В последние годы фотонные технологии играют всё большую роль в схемотехнике. Они позволяют достичь больших скоростей и качества передачи и обработки информации. Основным устройством для передачи света является волновод — система из сердцевины, по которой перемещается волна, и оболочки, сдерживающей выход света наружу с помощью эффекта полного внутреннего отражения. К сожалению, при переходе на субдифракционные масштабы возникает новая проблема — в волноводах, размер которых мал по сравнению с длиной волны, излучение становится очень сложно удержать внутри, что приводит к большим потерям мощности и возможному переходу волн между соседними волноводами. В качестве одного из решений такой проблемы предлагается использовать так называемые анизотропные волноводы, которые состоят из полностью прозрачных диэлектрических материалов, в которых наблюдается анизотропия, т.е. связь полей $\vec D$ и $\vec E$ в них записывается в виде:\[D_x=\varepsilon_{x}E_x+\varepsilon_{xy}E_y+\varepsilon_{zx}E_z\\D_y=\varepsilon_{xy}E_x+\varepsilon_{y}E_y+\varepsilon_{yz}E_z\\D_z=\varepsilon_{zx}E_x+\varepsilon_{yz}E_y+\varepsilon_{z}E_z\]  где $\varepsilon_{x}$, $\varepsilon_{y}$, $\varepsilon_{z}$, $\varepsilon_{yz}$, $\varepsilon_{zx}$ и $\varepsilon_{xy}$ — некоторые величины. Как вы увидите далее, иногда это действительно позволяет заметно улучшить характеристики волноводов. Анизотропные волноводы предлагается изготавливать по следующей технологии. Сердцевина волновода делается из изотропного материала, в этой задаче это кремний $\rm Si$ (его показатель преломления $n_\mathrm{Si}=3.47$, поэтому $\varepsilon=n_\mathrm{Si}^2=12.04$). Для изготовления оболочки анизотропных волноводов предлагается использовать слоистую наноструктуру, показанную на рисунке 1. Оболочка состоит из последовательности чередующихся тонких наноплёнок из двух разных материалов, в этой задаче это германий $\rm Ge$ и диоксид кремния $\rm SiO_2$ (их показатели преломления $n_\mathrm{Ge}=4.3$ и $n_\mathrm{SiO_2}=1.5$ соответственно). Теоретически можно показать, что такая среда обладает анизотропными свойствами. Слоистая структура характеризуется объёмной долей $\rho$ материала с большей диэлектрической проницаемостью, т.е. германия. В системе координат, введённой на рисунке 2, величины $\varepsilon_{yz}$, $\varepsilon_{zx}$ и $\varepsilon_{xy}$ равны нулю, а \[\begin{cases}\varepsilon_x=\left(\frac{\rho}{ \varepsilon_1}+\frac{1-\rho}{\varepsilon_2}\right)^{-1}\\\varepsilon_z=\varepsilon_1\rho+\varepsilon_2(1-\rho)\end{cases}\]В данном случае $\varepsilon_1=n_\mathrm{Ge}^2=18.49$ и $\varepsilon_2=n_\mathrm{SiO_2}^2=2.25$.  В задаче будем рассматривать волны, распространяющиеся по волноводу вдоль оси $z$ и имеющие только одну отличную от нуля компоненту магнитного поля — $H_y$. Длина волны в вакууме $\lambda_0$ считается фиксированной на протяжении всей задачи, а ширина волновода обозначается как $2a\lambda_0$. Несложно показать, что пространственная амплитуда магнитного поля в такой волне должна иметь вид:\[H_y=\left\{\begin{array}{ll}A\cos\left(kx\right)e^{i\beta z},&|x| < a\lambda_0\\Be^{-k_xx}e^{i\beta z},&|x|\geq a\lambda_0\end{array}\right.\]где $A$ и $B$ — постоянные, определяемые из граничных условий, $k$ и $\beta$ — $x$- и $z$-компоненты волнового вектора в сердцевине волновода, а $k_x$ — мнимая часть $x$-компоненты волнового вектора в оболочке. Для простоты дальнейшей работы введём следующие безразмерные величины: $v\equiv ak\lambda_0$, $w\equiv ak_x\lambda_0$ и $\tilde x\equiv\frac{x}{a\lambda_0}$. Тогда выражение для магнитного поля запишется в виде:\[H_y=\left\{\begin{array}{ll}A\cos\left(v\tilde x\right)e^{i\beta z},&|\tilde x| < 1\\Be^{-w\tilde x}e^{i\beta z},&|\tilde x|\geq1\end{array}\right.\]Отсюда несложно вывести и выражение для $x$-компоненты электрического поля в волноводе:\[E_x=\frac{\beta}{\omega\varepsilon_0}\left\{\begin{array}{ll}\frac A{\varepsilon}\cos\left(v\tilde x\right)e^{i\beta z},&|\tilde x| < 1\\\frac B{\varepsilon_x}e^{-w\tilde x}e^{i\beta z},&|\tilde x|\geq1\end{array}\right.\]где $\omega$ — циклическая частота пропускаемого по волноводу излучения.  Центральной задачей при моделировании волноводов является численное решение уравнений Максвелла. Для рассматриваемого волновода эта задача не представляет собой особой сложности и сводится к нахождению $v$ и $w$ из следующей системы уравнений:\[\begin{cases}w=\frac{\varepsilon_z}{\varepsilon}v\operatorname{tg}v\\v^2+\frac{\varepsilon_x}{\varepsilon_z}w^2=4\pi^2a^2(\varepsilon-\varepsilon_x)\end{cases}\]получаемой из выражений для поля с учётом граничных условий. Примечание: При решении задачи приводите ответы для $\varepsilon_x$, $\rho$ и $\varepsilon_z$ с точностью два знака после запятой, все остальные величины — с точностью три знака после запятой. При вычислениях сохраняйте достаточную точность, чтобы промежуточное округление не повлияло на финальный результат.
Часть A. Профили поля в волноводе (3.7 балла) Основной особенностью рассматриваемых анизотропных волноводов является быстрое затухание $x$-компоненты электрического поля. В этой части задачи вам предлагается посчитать некоторые характеристики по профилю $E_x$ для двух различных волноводов одинакового размера. Будем рассматривать профили $E_x$ для двух волноводов с $a=0.1$ и разными значениями $\rho$. В таблице в листе ответов приведены зависимости $x$-компоненты поля от координаты $\tilde x$, нормированные на значение $E_x$ в центре.
Найдите $v$ и $w$ для первого волновода.
Выразите $\varepsilon_x$, $\rho$ и $\varepsilon_z$ через $v$ и $w$. Найдите $\varepsilon_x$, $\rho$ и $\varepsilon_z$ для первого волновода.
Найдите $\varepsilon_x$, $\rho$ и $\varepsilon_z$ ещё одним способом. Сравните полученные результаты. На ваш взгляд, какой из них точнее?
Часть B. Переносимая мощность (6.3 балла) Как уже указывалось во введении, нахождение волноводов на малом расстоянии друг от друга может привести к тому, что волна из одного волновода может переместиться в другой. Чтобы такого не происходило, важно, чтобы как можно большая часть мощности переносимого излучения проходила через сердцевину. На больших масштабах анизотропные волноводы проигрывают по этому показателю, однако на малых показывают высокую эффективность по сравнению с обычными. В этой части задачи вам предстоит самостоятельно проверить это утверждение и оценить масштабы, на которых анизотропные волноводы становятся эффективными. Обозначим мощность, переносимую через единицу поперечной длины сердцевины волновода, как $P_\mathrm{core}$, а аналогичный показатель для всего волновода — как $P_\mathrm{total}$.
Повторите действия пунктов A1-3 для второго профиля. Что вы можете сказать о втором волноводе?
Выразите $\frac{P_\mathrm{core}}{P_\mathrm{total}}$ через $v$, $w$, $\varepsilon$ и $\varepsilon_x$. Подсказка: Плотность потока энергии электромагнитного поля задаётся средним значением вектора Пойнтинга $\langle\vec S\rangle=\left<[\vec E\times\vec H{}^*]\right>$, где ${}^*$ обозначает комплексное сопряжение. В листе ответов вам дана таблица, в которой содержатся значения $a$, для которых планируется изготовление анизотропных волноводов с $\rho=0.80$ и обычных волноводов (с тем же материалом сердцевины; их оболочка состоит из чистого $\rm SiO_2$).
Для анизотропного волновода найдите $v$, $w$ и $\frac{P_\mathrm{core}}{P_\mathrm{total}}$ для каждого из указанных значений $a$.
Для обычного волновода найдите $v$, $w$ и $\frac{P_\mathrm{core}}{P_\mathrm{total}}$ для каждого из указанных значений $a$.
Постройте на одном листе графики $\frac{P_\mathrm{core}}{P_\mathrm{total}}(a)$ для обычного и анизотропного волноводов.
Найдите, во сколько раз мощность, переносимая сердцевиной анизотропного волновода, превосходит мощность, переносимую сердцевиной обычного, при ширине волновода $a=0.05$.
Оцените, при каком $a_\rm{cr}$ анизотропный волновод начнёт проигрывать обычному по доле переносимой сердцевиной энергии.
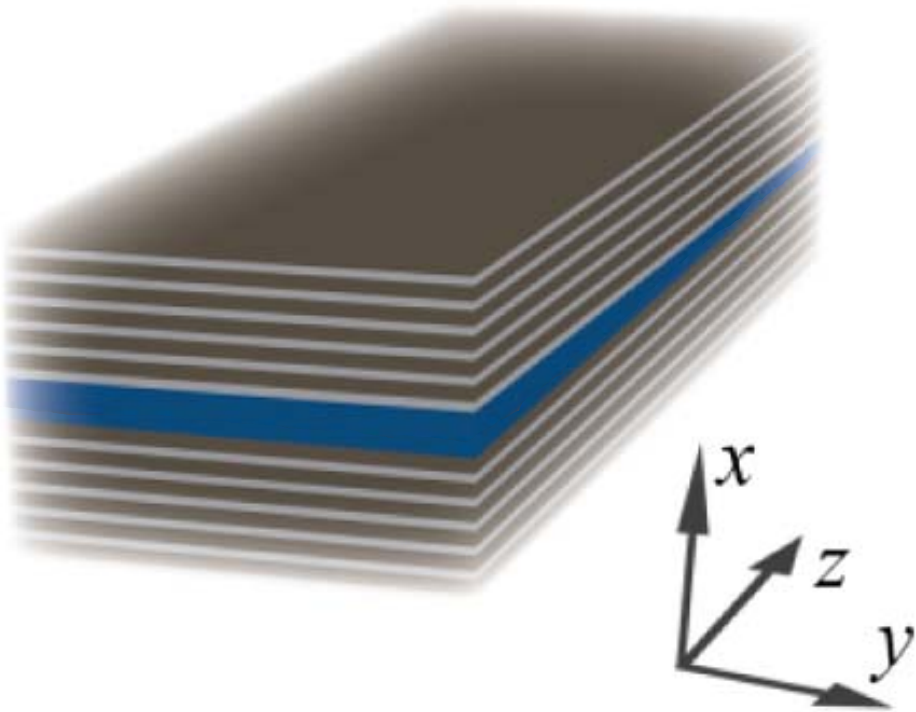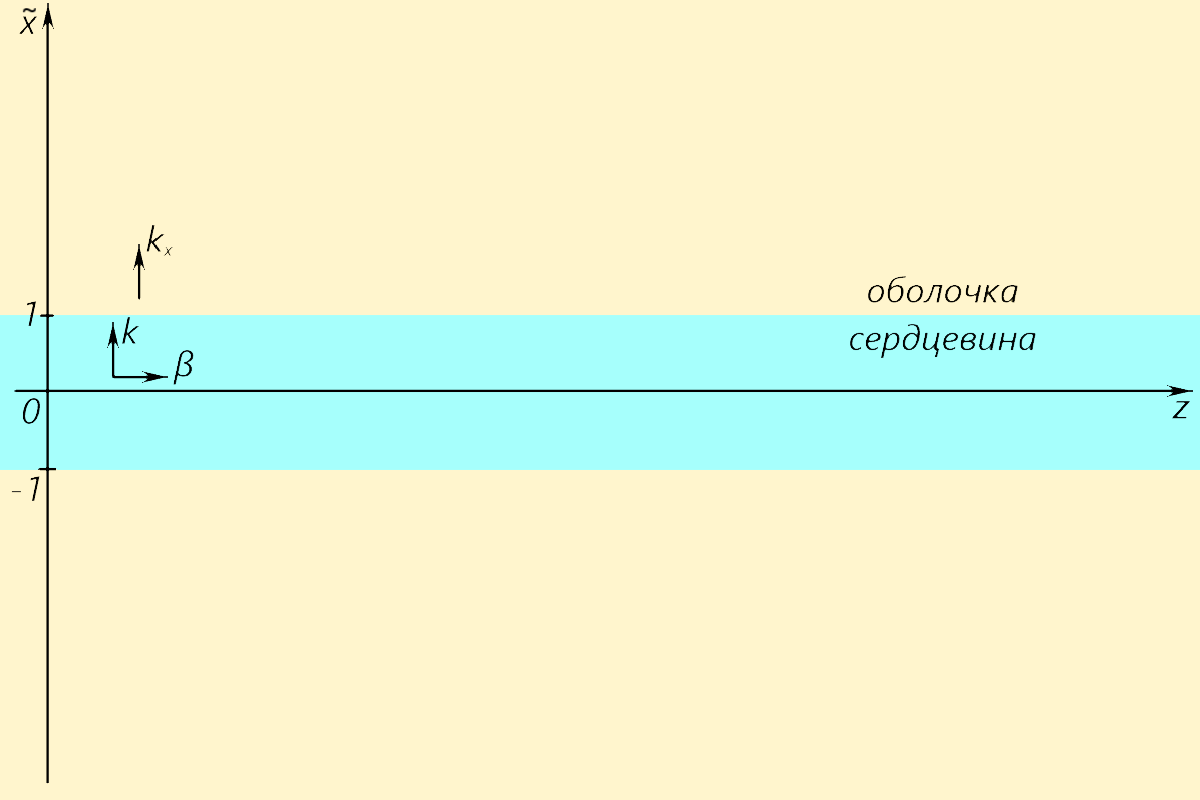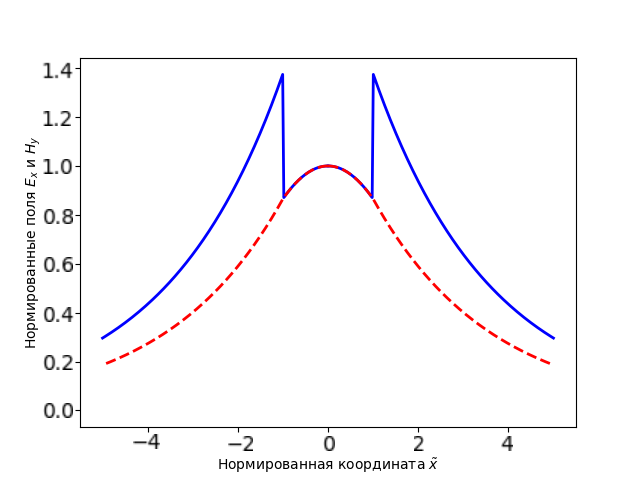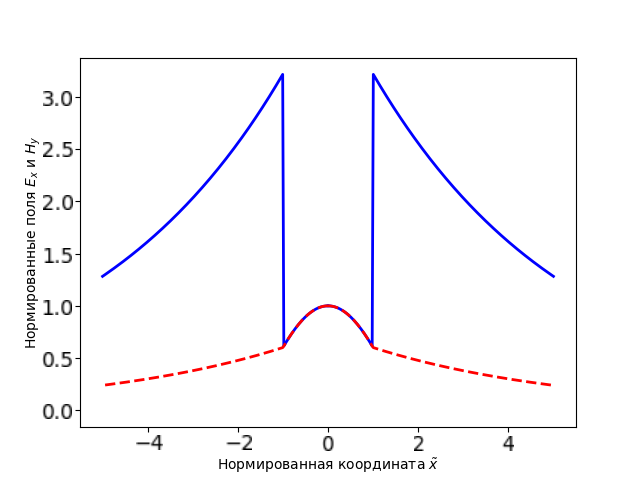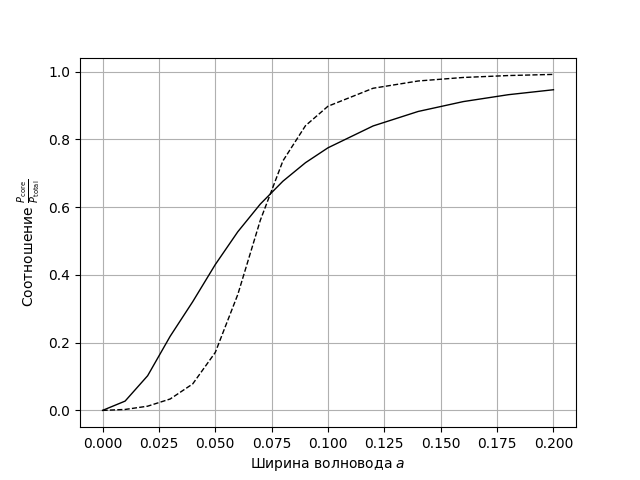
Найдите $v$ и $w$ для первого волновода.
Решение: Так как $x$-компонента поля нормирована на значение в центре, линеаризацией зависимости в сердцевине волновода является $\arccos E_x$. Угловой коэффициент полученной прямой равен $v$. Линеаризацией зависимости в оболочке волновода является $\ln E_x$. $w$ представляет собой угловой коэффициент, взятый с противоположным знаком.
Ответ: \[v=1.210,\quad w=3.064\]

Выразите $\varepsilon_x$, $\rho$ и $\varepsilon_z$ через $v$ и $w$. Найдите $\varepsilon_x$, $\rho$ и $\varepsilon_z$ для первого волновода.
Решение: Один из возможных способов решения ($\bf M1$) — выразить $\varepsilon_z$ через $v$ и $w$ как\[\varepsilon_z=\frac{\varepsilon w}{v\tan v}=11.52,\]после чего можно выразить $\rho$ и $\varepsilon_x$ следующим способом:\[\rho=\frac{\frac{\varepsilon w}{v\tan v}-\varepsilon_2}{\varepsilon_1-\varepsilon_2}=0.57,\\\varepsilon_x=\frac{\varepsilon_1\varepsilon_2}{\varepsilon_1+\varepsilon_2-\frac{\varepsilon w}{v\tan v}}=4.51,\]либо же ($\bf M2$) как\[\varepsilon_x=\frac{4\pi^2a^2\varepsilon-v^2}{\frac{w^2}{\varepsilon_z}+4\pi^2a^2}=2.72\\\rho=\frac{\frac1{\varepsilon_x}-\frac1{\varepsilon_2}}{\frac1{\varepsilon_1}-\frac1{\varepsilon_2}}=0.20\] Альтернативный метод ($\bf M3$) — найти $\varepsilon_x$ по перепаду поля при переходе от сердцевины волновода к его оболочке, т.е.\[\varepsilon_x=\varepsilon\frac{E_x\left\vert_{\tilde x=1-0}\right.}{E_x\left\vert_{\tilde x=1+0}\right.}=5.01,\]откуда потом выразить $\rho$ и $\varepsilon_z$ как\[\rho=\frac{\varepsilon_1}{\varepsilon_1-\varepsilon_2}\left(1-\frac{\varepsilon_2}{\varepsilon_x}\right)=0.63,\\\varepsilon_z=\varepsilon_2+\varepsilon_1-\frac{\varepsilon_1\varepsilon_2}{\varepsilon_x}=12.44.\] Альтернативные методы, логически корректные и не содержащие вычислительных ошибок, также засчитываются. Все способы считаются эквивалентными и оцениваются одинаково. При наличии решения двумя способами второй способ оценивается в соответствии с $\bf A3$. Примечание: за $\bf A3$ даётся в два раза больше баллов, поскольку наличие второго способа оценки параметров волновода ценно с практической точки зрения, т.к. позволяет выбрать более точный метод.

Найдите $\varepsilon_x$, $\rho$ и $\varepsilon_z$ ещё одним способом. Сравните полученные результаты. На ваш взгляд, какой из них точнее?
Ответ: $\bf M1$:\[\varepsilon_z=\frac{\varepsilon w}{v\tan v}=11.52,\\\rho=\frac{\frac{\varepsilon w}{v\tan v}-\varepsilon_2}{\varepsilon_1-\varepsilon_2}=0.57,\\\varepsilon_x=\frac{\varepsilon_1\varepsilon_2}{\varepsilon_1+\varepsilon_2-\frac{\varepsilon w}{v\tan v}}=4.51\] $\bf M2$:\[\varepsilon_z=\frac{\varepsilon w}{v\tan v}=11.52,\\\varepsilon_x=\frac{4\pi^2a^2\varepsilon-v^2}{\frac{w^2}{\varepsilon_z}+4\pi^2a^2}=2.72\\\rho=\frac{\frac1{\varepsilon_x}-\frac1{\varepsilon_2}}{\frac1{\varepsilon_1}-\frac1{\varepsilon_2}}=0.20\] $\bf M3$:\[\varepsilon_x=\varepsilon\frac{E_x\left\vert_{\tilde x=1-0}\right.}{E_x\left\vert_{\tilde x=1+0}\right.}=5.01,\\\rho=\frac{\varepsilon_1}{\varepsilon_1-\varepsilon_2}\left(1-\frac{\varepsilon_2}{\varepsilon_x}\right)=0.63,\\\varepsilon_z=\varepsilon_2+\varepsilon_1-\frac{\varepsilon_1\varepsilon_2}{\varepsilon_x}=12.44\]

Повторите действия пунктов A1-3 для второго профиля. Что вы можете сказать о втором волноводе?
Ответ: $\bf M1$:\[\varepsilon_z=\frac{\varepsilon w}{v\tan v}=1.73,\\\rho=\frac{\frac{\varepsilon w}{v\tan v}-\varepsilon_2}{\varepsilon_1-\varepsilon_2}=-0.03,\\\varepsilon_x=\frac{\varepsilon_1\varepsilon_2}{\varepsilon_1+\varepsilon_2-\frac{\varepsilon w}{v\tan v}}=2.19\] $\bf M2$:\[\varepsilon_z=\frac{\varepsilon w}{v\tan v}=1.73,\\\varepsilon_x=\frac{4\pi^2a^2\varepsilon-v^2}{\frac{w^2}{\varepsilon_z}+4\pi^2a^2}=1.75\\\rho=\frac{\frac1{\varepsilon_x}-\frac1{\varepsilon_2}}{\frac1{\varepsilon_1}-\frac1{\varepsilon_2}}=-0.32\]

Выразите $\frac{P_\mathrm{core}}{P_\mathrm{total}}$ через $v$, $w$, $\varepsilon$ и $\varepsilon_x$.   Подсказка: Плотность потока энергии электромагнитного поля задаётся средним значением вектора Пойнтинга $\langle\vec S\rangle=\left<[\vec E\times\vec H{}^*]\right>$, где ${}^*$ обозначает комплексное сопряжение.
Решение: Непосредственно подставляя выражения для полей в сердцевине и оболочке волновода в выражение для вектора Пойнтинга, получаем\[\left< S_z\right>\propto\begin{cases}\frac{A^2}{\varepsilon}\cos^2(v\tilde x),&|\tilde x| < 1\\\frac{B^2}{\varepsilon_x}e^{-2w\tilde x},&|\tilde x| > 1\end{cases}\]Интегрируя $\left< S_z\right>$ по $\tilde x$ от 0 до 1, получаем\[P_\mathrm{core}\propto\frac{A^2}{\varepsilon}\left(1+\frac{\sin(2v)}{2v}\right),\]интегрируя от 1 до $+\infty$, получаем\[P_\mathrm{cladding}\propto\frac{B^2}{\varepsilon_x}\frac{e^{-2w}}w\](знак $\propto$ означает, что мы опускаем одинаковый числовой множитель у получаемых величин, поскольку в конечный ответ войдёт только их отношение). Наконец,\[\frac{P_\mathrm{core}}{P_\mathrm{total}}=\frac{P_\mathrm{core}}{P_\mathrm{core}+P_\mathrm{cladding}}=\frac{\varepsilon_xw(2v+\sin2v)}{2\varepsilon v\cos^2v+\varepsilon_xw(2v+\sin2v)}.\]
Ответ: \[\frac{P_\mathrm{core}}{P_\mathrm{total}}=\frac{\varepsilon_xw(2v+\sin2v)}{2\varepsilon v\cos^2v+\varepsilon_xw(2v+\sin2v)}\]

Для анизотропного волновода найдите $v$, $w$ и $\frac{P_\mathrm{core}}{P_\mathrm{total}}$ для каждого из указанных значений $a$.
Решение: Для нахождения $v$ и $w$ необходимо было воспользоваться системой уравнений из условия. Наиболее удобным для решения оказывается исключить $w$ из уравнений. В результате получаются два уравнения для итеративного решения:\[v=\frac{2\pi a\sqrt{\varepsilon-\varepsilon_x}}{\sqrt{1+\frac{\varepsilon_x\varepsilon_z}{\varepsilon^2}\operatorname{tg}^2v}}\\v=\operatorname{arctg}\left[\frac{\varepsilon}{\sqrt{\varepsilon_x\varepsilon_z}}\sqrt{\frac{4\pi^2a^2(\varepsilon-\varepsilon_x)}{v^2}-1}\right]\]При некоторых значениях $a$ к ответу сходится первое, а при других — второе уравнение. $w$ находится подстановкой полученного значения $v$ в уравнение\[w=\frac{\varepsilon_z}{\varepsilon}v\operatorname{tg}v.\]$\frac{P_\mathrm{core}}{P_\mathrm{total}}$ рассчитывается по формуле, полученной в пункте $\bf B1$. Пункт $\bf B3$ решается аналогично. | $a$ | $v$ | $w$ | $\frac{P_\mathrm{core}}{P_\mathrm{total}}$ | | --- | --- | --- | --- | | 0.01 | 0.132 | 0.022 | 0.027 | | 0.02 | 0.256 | 0.087 | 0.102 | | 0.03 | 0.388 | 0.201 | 0.219 | | 0.04 | 0.482 | 0.319 | 0.321 | | 0.05 | 0.575 | 0.472 | 0.430 | | 0.06 | 0.657 | 0.641 | 0.527 | | 0.07 | 0.728 | 0.822 | 0.609 | | 0.08 | 0.790 | 1.010 | 0.677 | | 0.09 | 0.844 | 1.203 | 0.731 | | 0.10 | 0.892 | 1.399 | 0.775 | | 0.12 | 0.971 | 1.796 | 0.840 | | 0.14 | 1.033 | 2.196 | 0.882 | | 0.16 | 1.084 | 2.596 | 0.912 | | 0.18 | 1.126 | 2.995 | 0.932 | | 0.20 | 1.160 | 3.393 | 0.947 |
Ответ: | $a$ | $v$ | $w$ | $\frac{P_\mathrm{core}}{P_\mathrm{total}}$ | | --- | --- | --- | --- | | 0.01 | 0.132 | 0.022 | 0.027 | | 0.02 | 0.256 | 0.087 | 0.102 | | 0.03 | 0.388 | 0.201 | 0.219 | | 0.04 | 0.482 | 0.319 | 0.321 | | 0.05 | 0.575 | 0.472 | 0.430 | | 0.06 | 0.657 | 0.641 | 0.527 | | 0.07 | 0.728 | 0.822 | 0.609 | | 0.08 | 0.790 | 1.010 | 0.677 | | 0.09 | 0.844 | 1.203 | 0.731 | | 0.10 | 0.892 | 1.399 | 0.775 | | 0.12 | 0.971 | 1.796 | 0.840 | | 0.14 | 1.033 | 2.196 | 0.882 | | 0.16 | 1.084 | 2.596 | 0.912 | | 0.18 | 1.126 | 2.995 | 0.932 | | 0.20 | 1.160 | 3.393 | 0.947 | Ответ: $a$$v$$w$$\frac{P_\mathrm{core}}{P_\mathrm{total}}$0.010.1320.0220.0270.020.2560.0870.1020.030.3880.2010.2190.040.4820.3190.3210.050.5750.4720.4300.060.6570.6410.5270.070.7280.8220.6090.080.7901.0100.6770.090.8441.2030.7310.100.8921.3990.7750.120.9711.7960.8400.141.0332.1960.8820.161.0842.5960.9120.181.1262.9950.9320.201.1603.3930.947

Для обычного волновода найдите $v$, $w$ и $\frac{P_\mathrm{core}}{P_\mathrm{total}}$ для каждого из указанных значений $a$.
Решение: | $a$ | $v$ | $w$ | $\frac{P_\mathrm{core}}{P_\mathrm{total}}$ | | --- | --- | --- | --- | | 0.01 | 0.196 | 0.007 | 0.003 | | 0.02 | 0.392 | 0.030 | 0.012 | | 0.03 | 0.585 | 0.072 | 0.034 | | 0.04 | 0.774 | 0.141 | 0.078 | | 0.05 | 0.951 | 0.249 | 0.171 | | 0.06 | 1.106 | 0.411 | 0.342 | | 0.07 | 1.223 | 0.631 | 0.562 | | 0.08 | 1.302 | 0.883 | 0.737 | | 0.09 | 1.353 | 1.141 | 0.840 | | 0.10 | 1.387 | 1.393 | 0.898 | | 0.12 | 1.429 | 1.877 | 0.951 | | 0.14 | 1.455 | 2.336 | 0.972 | | 0.16 | 1.472 | 2.780 | 0.983 | | 0.18 | 1.485 | 3.212 | 0.988 | | 0.20 | 1.494 | 3.637 | 0.992 |
Ответ: | $a$ | $v$ | $w$ | $\frac{P_\mathrm{core}}{P_\mathrm{total}}$ | | --- | --- | --- | --- | | 0.01 | 0.196 | 0.007 | 0.003 | | 0.02 | 0.392 | 0.030 | 0.012 | | 0.03 | 0.585 | 0.072 | 0.034 | | 0.04 | 0.774 | 0.141 | 0.078 | | 0.05 | 0.951 | 0.249 | 0.171 | | 0.06 | 1.106 | 0.411 | 0.342 | | 0.07 | 1.223 | 0.631 | 0.562 | | 0.08 | 1.302 | 0.883 | 0.737 | | 0.09 | 1.353 | 1.141 | 0.840 | | 0.10 | 1.387 | 1.393 | 0.898 | | 0.12 | 1.429 | 1.877 | 0.951 | | 0.14 | 1.455 | 2.336 | 0.972 | | 0.16 | 1.472 | 2.780 | 0.983 | | 0.18 | 1.485 | 3.212 | 0.988 | | 0.20 | 1.494 | 3.637 | 0.992 | Ответ: $a$$v$$w$$\frac{P_\mathrm{core}}{P_\mathrm{total}}$0.010.1960.0070.0030.020.3920.0300.0120.030.5850.0720.0340.040.7740.1410.0780.050.9510.2490.1710.061.1060.4110.3420.071.2230.6310.5620.081.3020.8830.7370.091.3531.1410.8400.101.3871.3930.8980.121.4291.8770.9510.141.4552.3360.9720.161.4722.7800.9830.181.4853.2120.9880.201.4943.6370.992

Постройте на одном листе графики $\frac{P_\mathrm{core}}{P_\mathrm{total}}(a)$ для обычного и анизотропного волноводов.

Найдите, во сколько раз мощность, переносимая сердцевиной анизотропного волновода, превосходит мощность, переносимую сердцевиной обычного, при ширине волновода $a=0.05$.
Ответ: \[N=2.515\]

Оцените, при каком $a_\rm{cr}$ анизотропный волновод начнёт проигрывать обычному по доле переносимой сердцевиной энергии.
Решение: Значение находится приближённо из графика, построенного в $\bf B4$.
Ответ: \[a_\rm{cr}=0.074\]
Темы:
PE, Электромагнетизм, Волновод, Сборы XY, Y, 2022, Электромагнитные волны